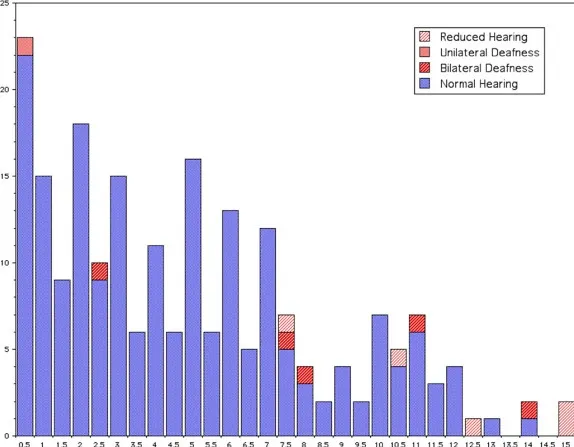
Histogram showing the results of 216 Border Collies that were BAER tested at two herding trials. Groups shown had normal hearing (205), bilateral deafness (5), unilateral deafness (1) or reduced hearing (5), sorted to the closest half year of age.
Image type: chart (chart)